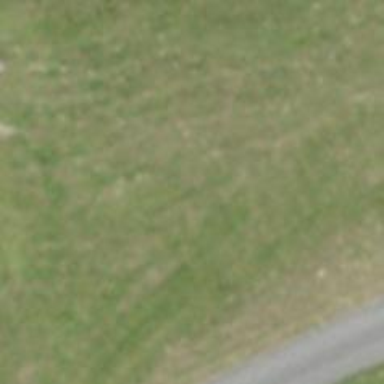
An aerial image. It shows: Intermediate downhill path.